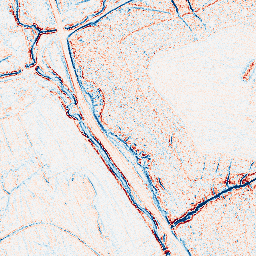
Category: edge_preserving
Decomposition family: bilateral
Decomposition parameters: d: 5
sigma_color: 100
sigma_space: 150
Upsampling method: sinc_hamming
Upsampling parameters: scale: 2
kernel_size: 16
Upsampling scale: 2